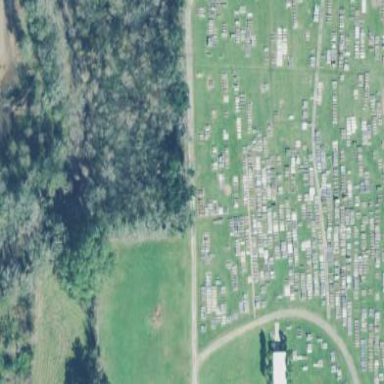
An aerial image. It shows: Cemetery.